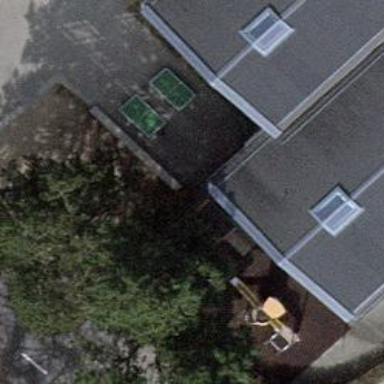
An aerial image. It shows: Concrete bench.